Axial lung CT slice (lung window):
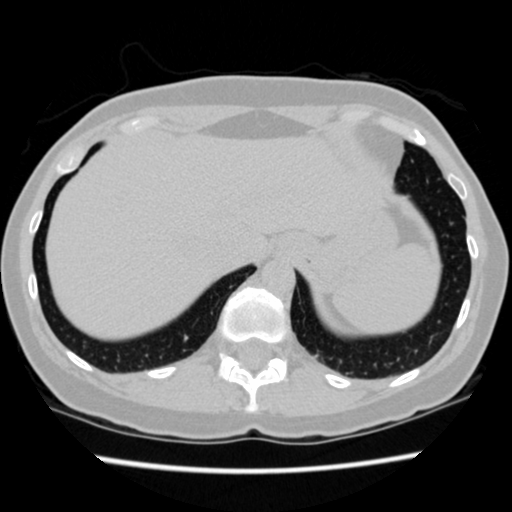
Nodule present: no